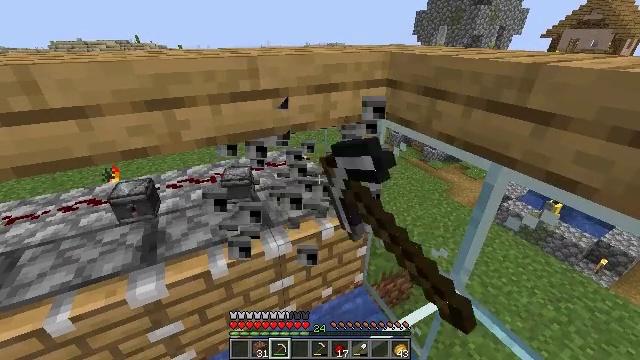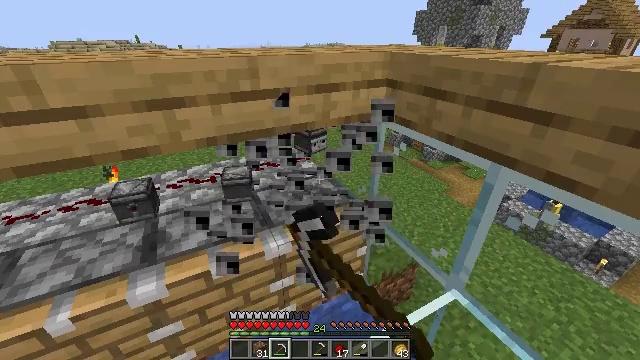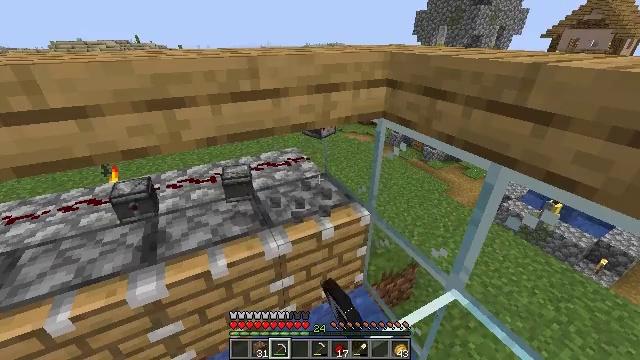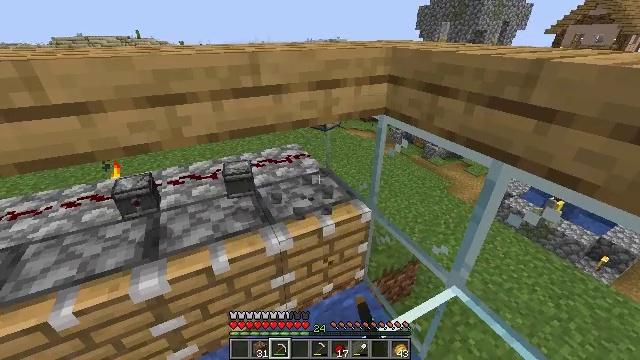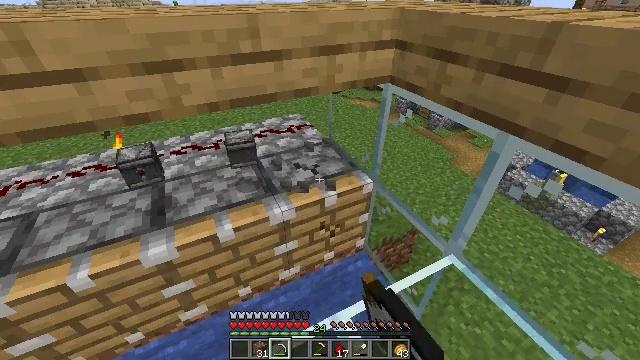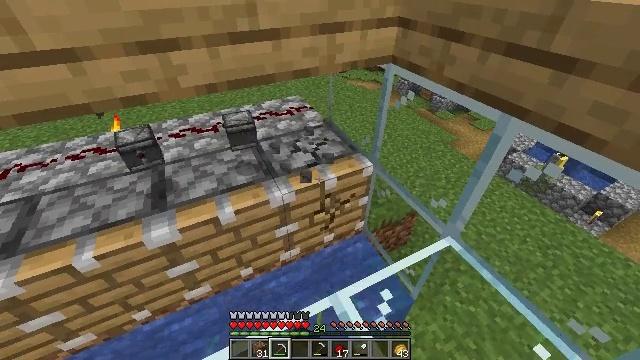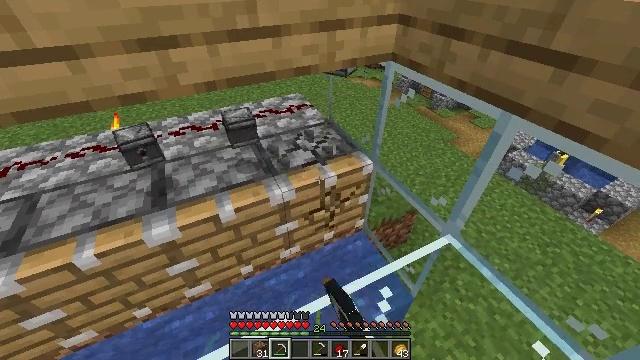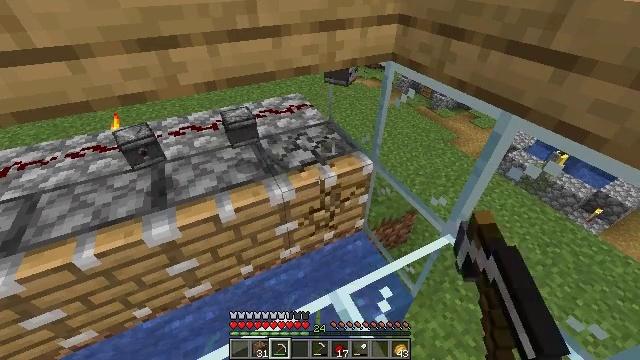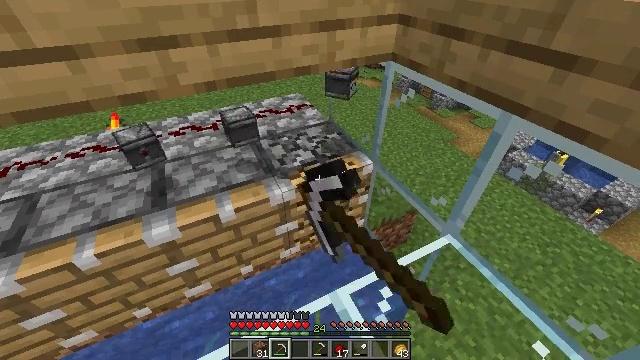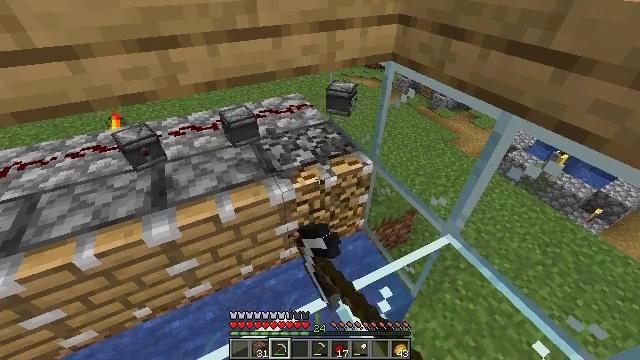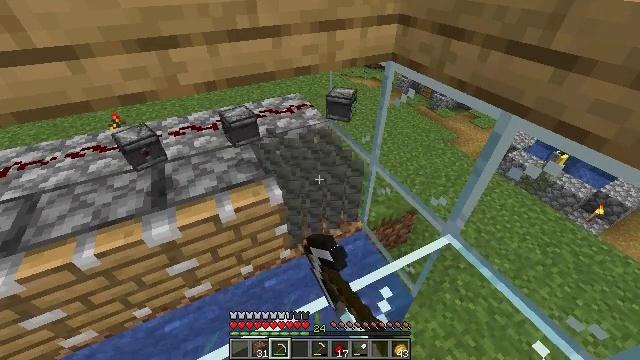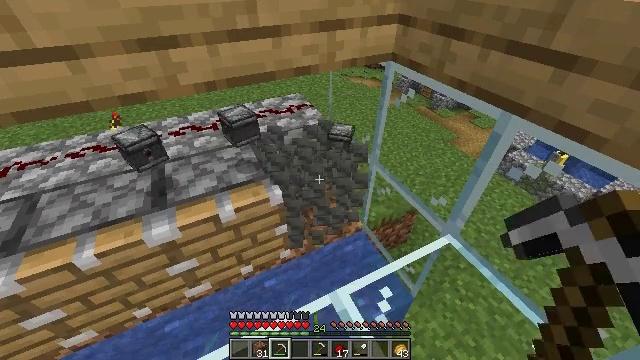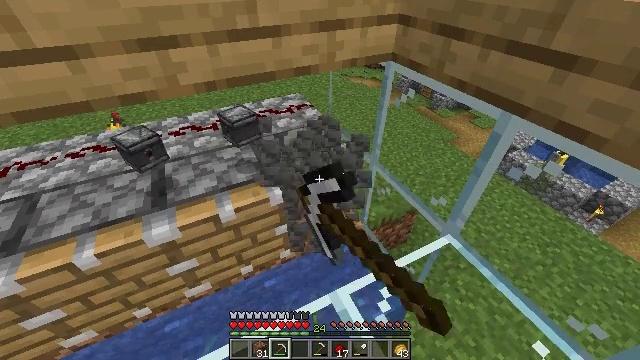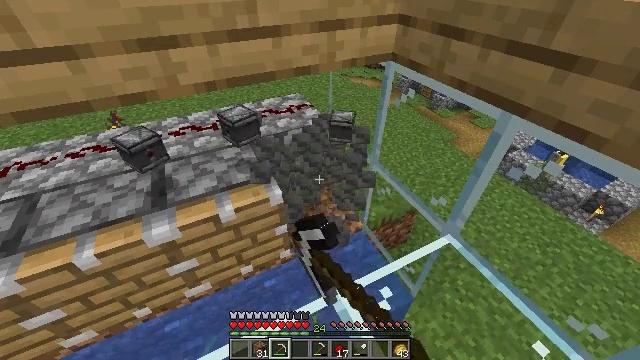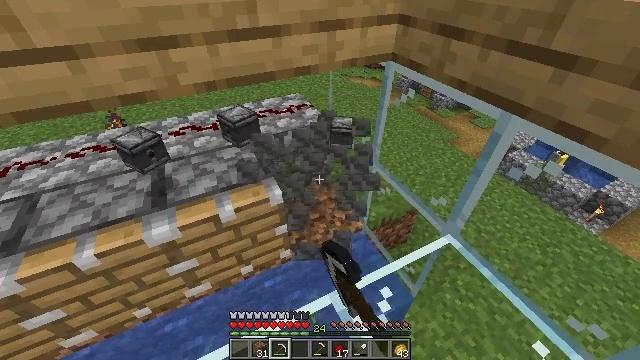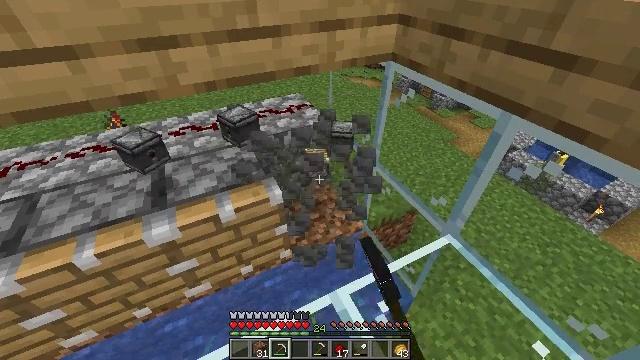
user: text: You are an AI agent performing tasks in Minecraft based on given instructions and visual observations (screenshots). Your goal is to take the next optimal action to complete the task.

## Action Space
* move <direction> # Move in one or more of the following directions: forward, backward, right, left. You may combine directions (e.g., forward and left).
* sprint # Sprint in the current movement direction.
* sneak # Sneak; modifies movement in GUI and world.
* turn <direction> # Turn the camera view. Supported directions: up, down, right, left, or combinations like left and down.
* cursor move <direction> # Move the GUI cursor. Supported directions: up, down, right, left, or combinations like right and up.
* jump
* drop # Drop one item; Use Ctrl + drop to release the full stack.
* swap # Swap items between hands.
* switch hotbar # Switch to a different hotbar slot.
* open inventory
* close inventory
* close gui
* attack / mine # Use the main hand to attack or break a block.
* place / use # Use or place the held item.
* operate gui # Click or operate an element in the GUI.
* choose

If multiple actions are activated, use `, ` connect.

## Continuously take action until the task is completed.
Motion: motion action
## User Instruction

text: Attack the piston to remove it.
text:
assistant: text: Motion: attack / mine
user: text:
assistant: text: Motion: attack / mine
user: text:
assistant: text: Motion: attack / mine
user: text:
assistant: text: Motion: turn down, attack / mine
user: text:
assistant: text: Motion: turn down, attack / mine
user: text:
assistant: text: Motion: attack / mine
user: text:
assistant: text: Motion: attack / mine
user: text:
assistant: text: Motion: attack / mine
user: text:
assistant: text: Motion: attack / mine
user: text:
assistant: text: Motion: attack / mine
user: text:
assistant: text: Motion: attack / mine
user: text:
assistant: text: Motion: attack / mine
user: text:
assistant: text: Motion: attack / mine
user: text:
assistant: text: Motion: attack / mine
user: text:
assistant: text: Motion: attack / mine
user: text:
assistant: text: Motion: attack / mine
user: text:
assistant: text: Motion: turn left and down, attack / mine
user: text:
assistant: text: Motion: turn left and down, attack / mine
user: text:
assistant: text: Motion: turn left, attack / mine
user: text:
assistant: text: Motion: turn left, attack / mine
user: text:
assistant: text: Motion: attack / mine
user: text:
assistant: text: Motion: attack / mine
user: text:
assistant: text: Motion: attack / mine
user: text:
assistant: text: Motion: attack / mine
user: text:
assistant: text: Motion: attack / mine
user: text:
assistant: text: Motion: attack / mine
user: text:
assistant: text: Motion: attack / mine
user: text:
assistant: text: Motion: attack / mine
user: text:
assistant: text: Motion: turn left, attack / mine
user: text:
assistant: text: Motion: turn left, attack / mine